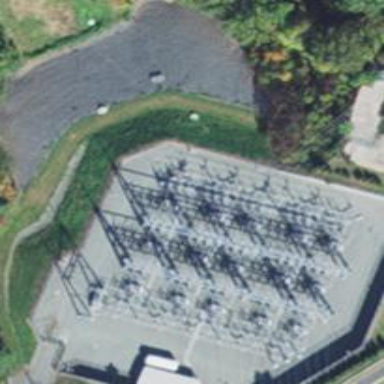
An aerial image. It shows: Switch used for power control.